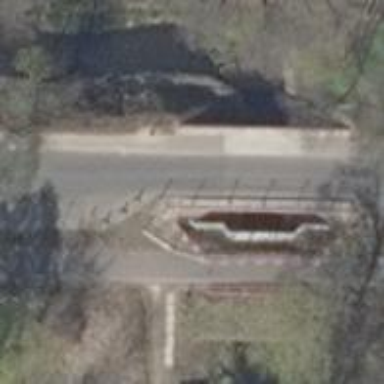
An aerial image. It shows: Sidewalk on concrete bridge.